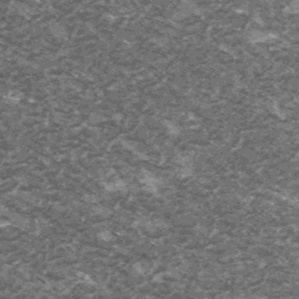
Label: frost